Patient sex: F
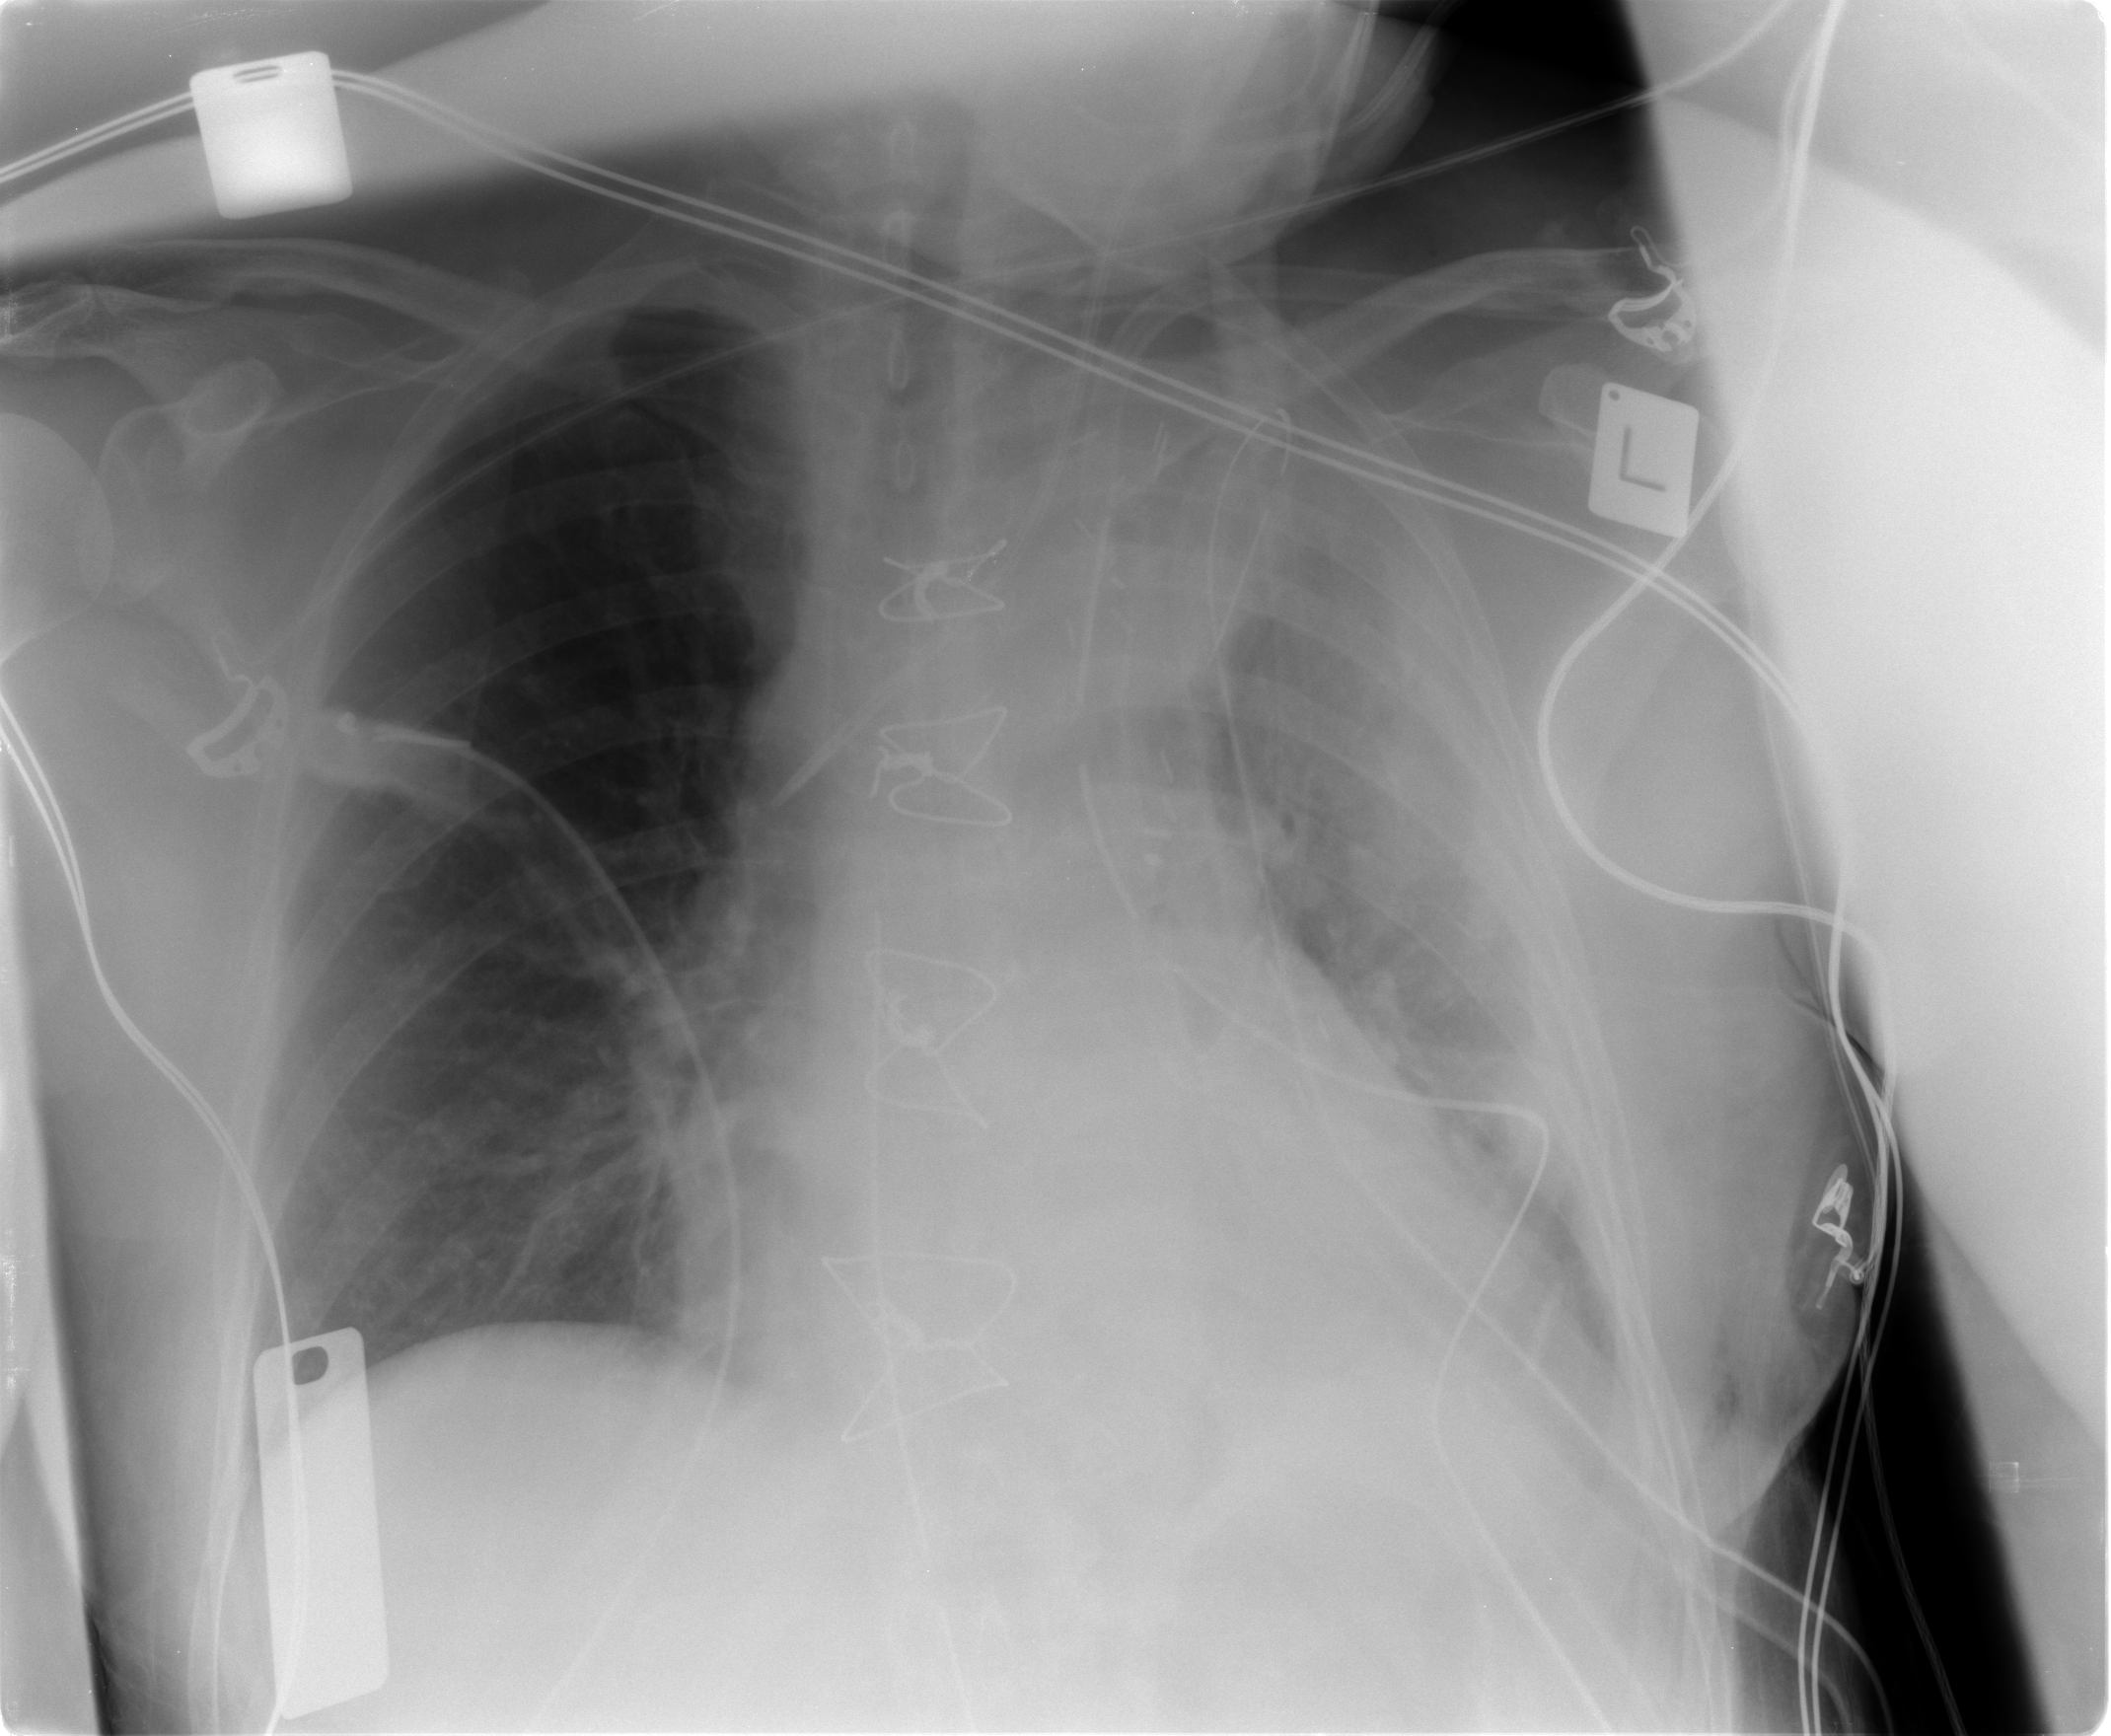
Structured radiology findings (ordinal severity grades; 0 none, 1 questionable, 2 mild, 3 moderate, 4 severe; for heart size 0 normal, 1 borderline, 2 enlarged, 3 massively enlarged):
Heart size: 2
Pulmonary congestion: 0
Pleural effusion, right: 0
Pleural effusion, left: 2
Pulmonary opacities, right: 0
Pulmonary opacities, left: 2
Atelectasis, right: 0
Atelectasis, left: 2